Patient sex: M
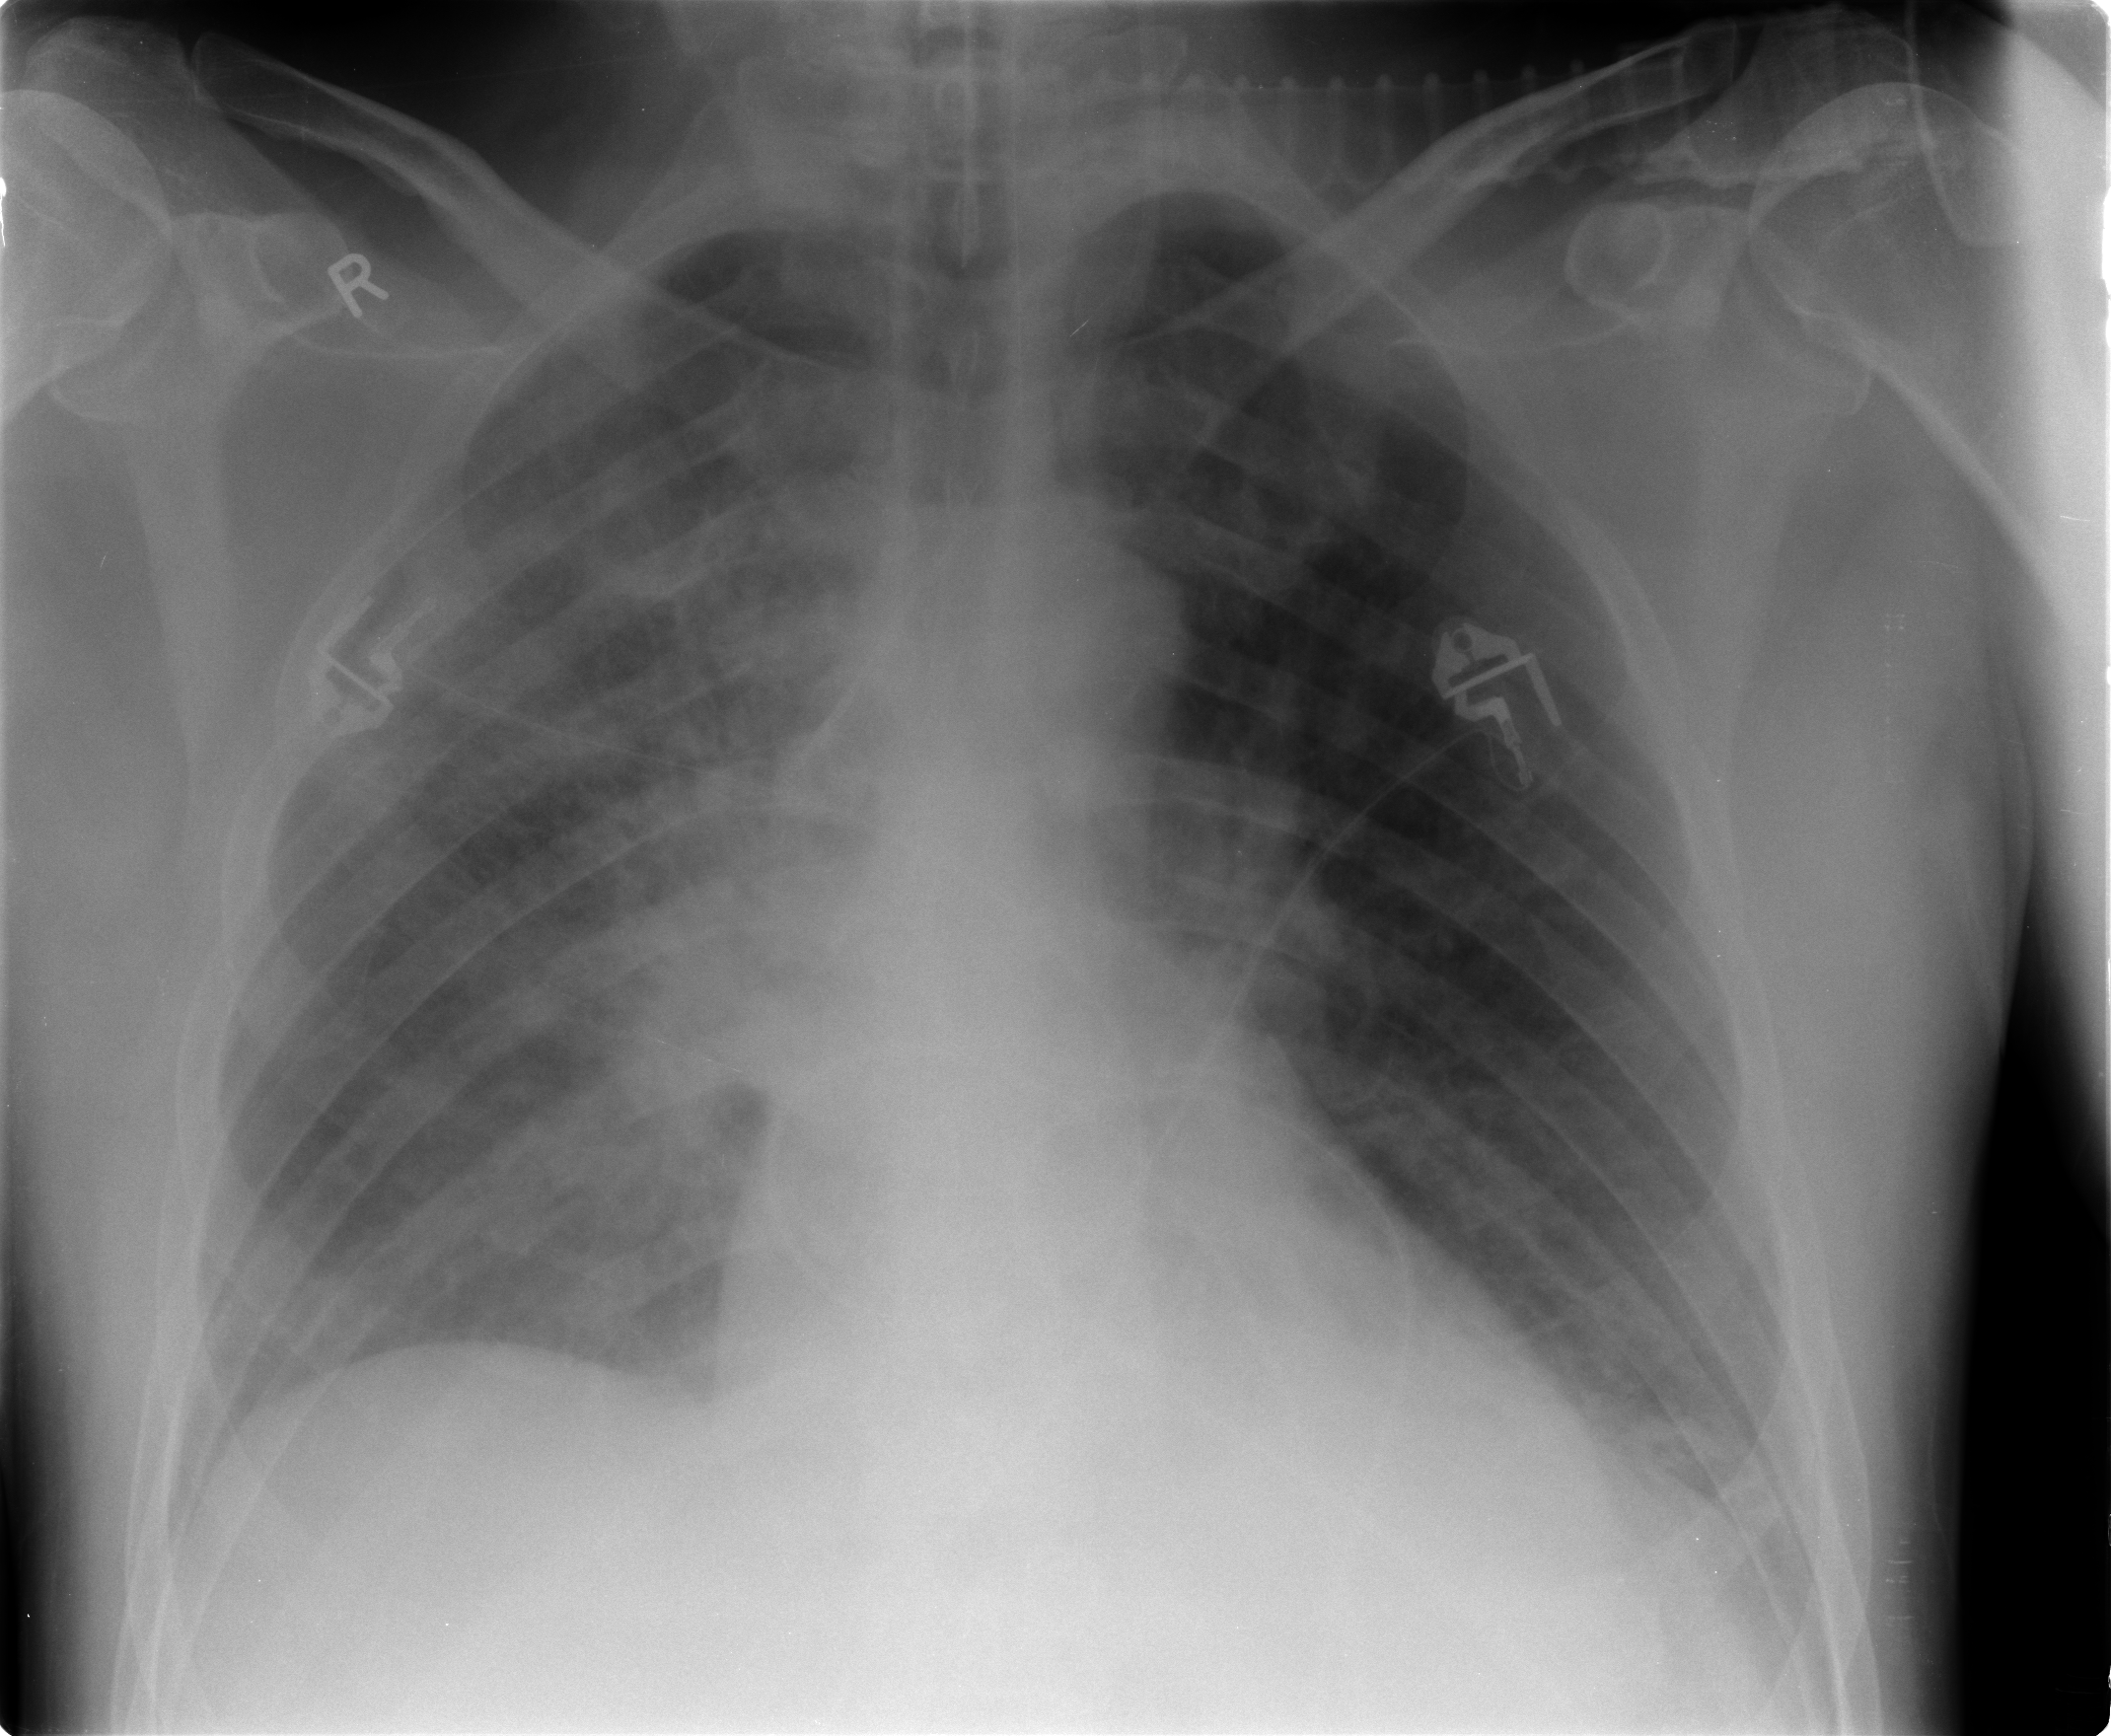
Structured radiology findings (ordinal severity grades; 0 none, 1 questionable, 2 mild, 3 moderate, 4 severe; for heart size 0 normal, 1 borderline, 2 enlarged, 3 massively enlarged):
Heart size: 0
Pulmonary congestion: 2
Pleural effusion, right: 1
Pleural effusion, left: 1
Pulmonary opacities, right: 3
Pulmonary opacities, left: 1
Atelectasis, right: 3
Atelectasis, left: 0